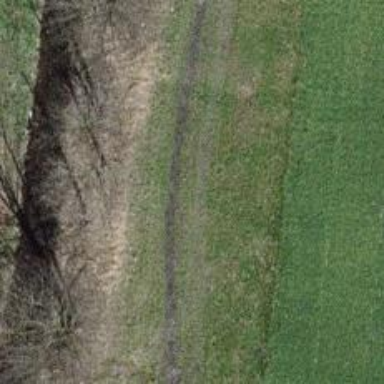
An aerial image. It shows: Path covered with grass.